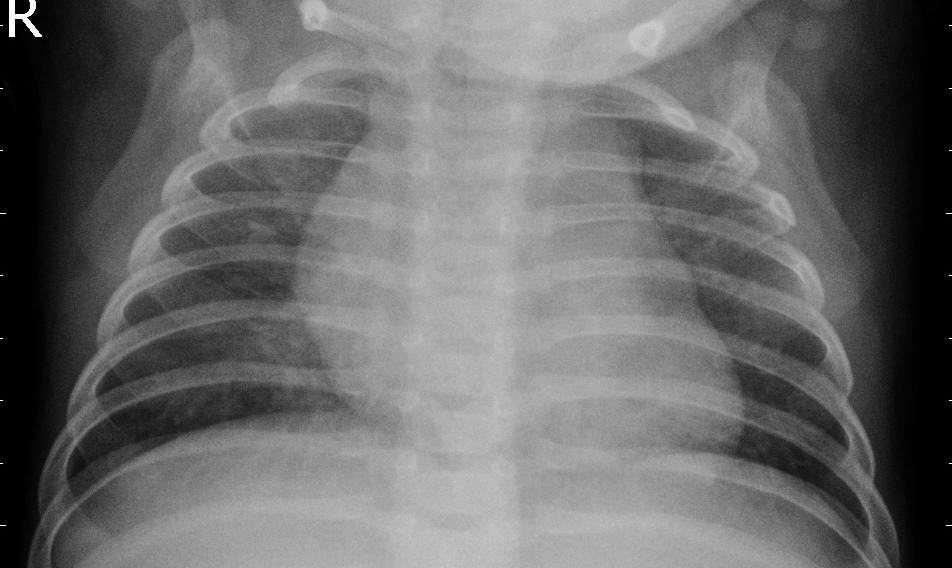
Diagnosis: PNEUMONIA